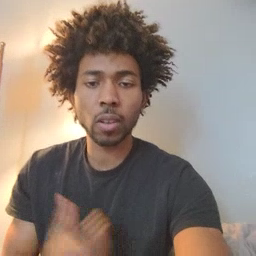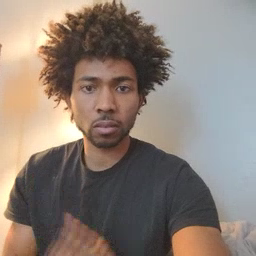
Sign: have